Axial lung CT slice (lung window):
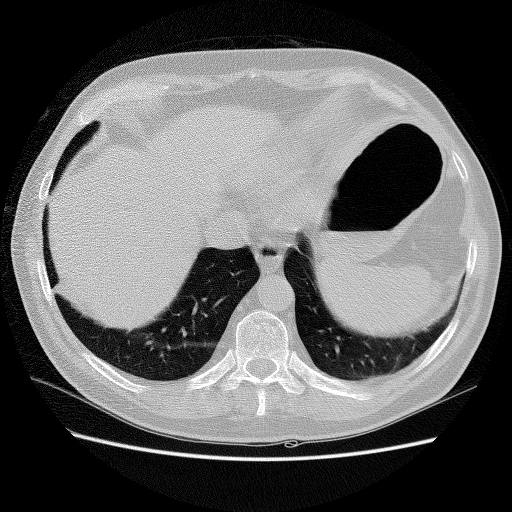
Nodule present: no